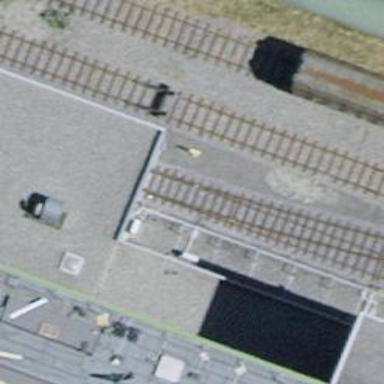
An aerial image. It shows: Single railway spur track.